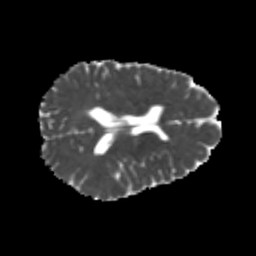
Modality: MD
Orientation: axial
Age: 22
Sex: female
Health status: healthy
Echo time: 0.074 s